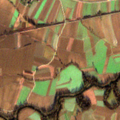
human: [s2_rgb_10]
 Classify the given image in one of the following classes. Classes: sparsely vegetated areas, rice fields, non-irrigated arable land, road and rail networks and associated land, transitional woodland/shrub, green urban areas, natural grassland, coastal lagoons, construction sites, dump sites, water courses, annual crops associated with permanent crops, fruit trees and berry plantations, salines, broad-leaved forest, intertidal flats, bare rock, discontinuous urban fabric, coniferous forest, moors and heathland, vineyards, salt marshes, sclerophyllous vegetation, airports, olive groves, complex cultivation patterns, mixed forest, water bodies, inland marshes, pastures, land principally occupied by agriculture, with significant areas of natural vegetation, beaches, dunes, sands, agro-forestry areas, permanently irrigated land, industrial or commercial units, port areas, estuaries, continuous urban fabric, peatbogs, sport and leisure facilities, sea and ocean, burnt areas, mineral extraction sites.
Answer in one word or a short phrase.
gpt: non-irrigated arable land, land principally occupied by agriculture, with significant areas of natural vegetation